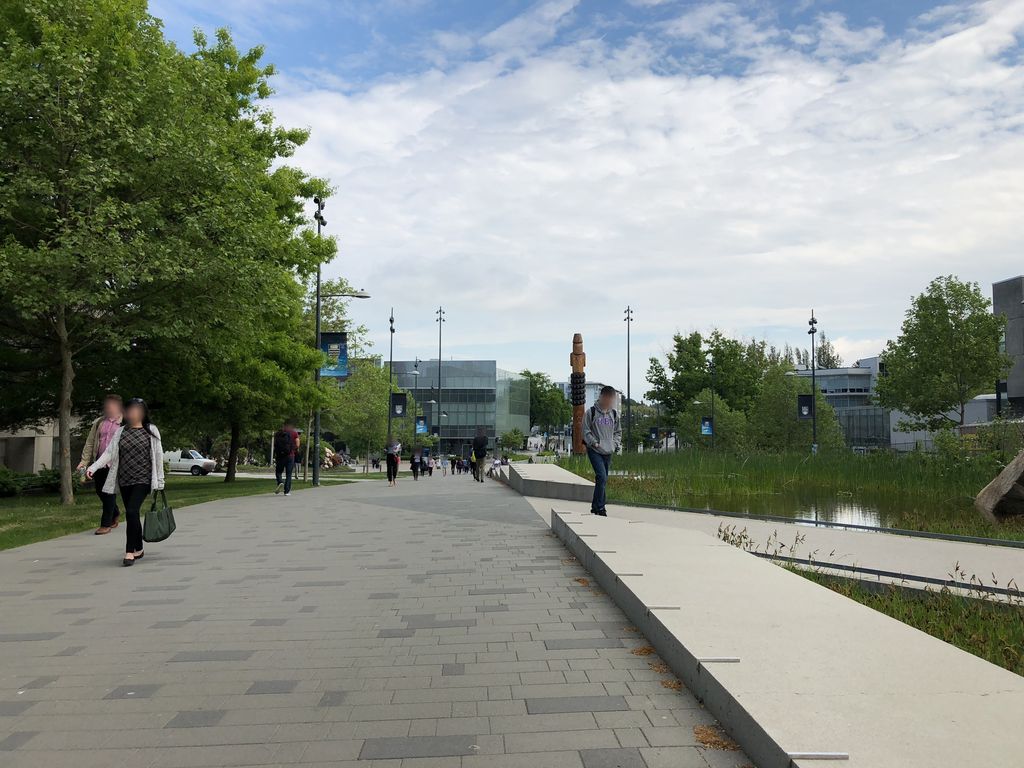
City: vancouver